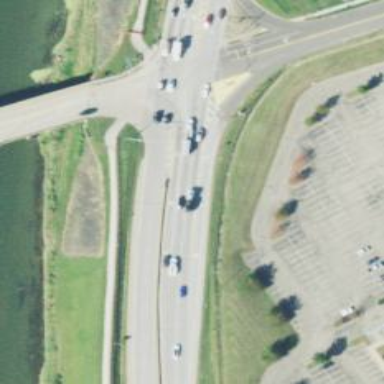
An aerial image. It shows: Trunk link highway.